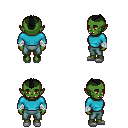
a pixel art fantasy rpg character, female body template, orc, green skin, teal long-sleeve shirt, teal pants, black short mohawk hairstyle, white cloth bandages, white slippers, four views (front, back, left, right), 2x2 character sprite sheet, small pixel art, hard edges, no anti-aliasing